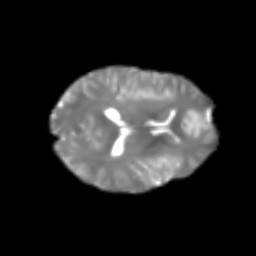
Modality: T2w
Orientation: axial
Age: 23
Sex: male
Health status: healthy